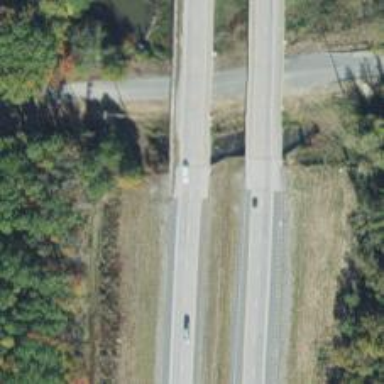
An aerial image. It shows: Beam-structured bridge on motorway.